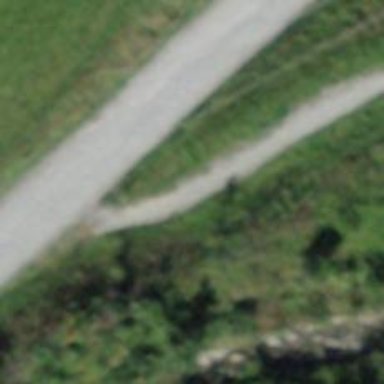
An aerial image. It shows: Footway with surface of pebblestone.